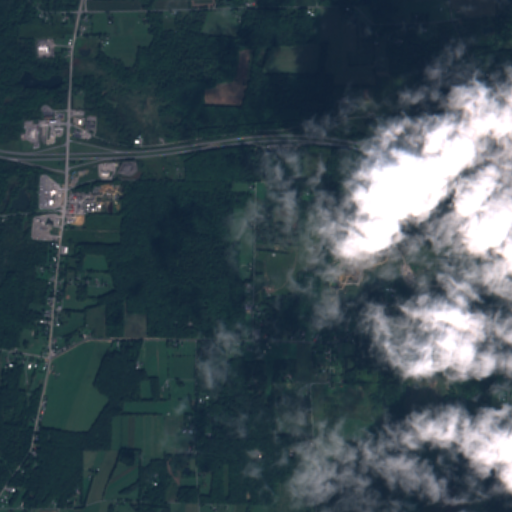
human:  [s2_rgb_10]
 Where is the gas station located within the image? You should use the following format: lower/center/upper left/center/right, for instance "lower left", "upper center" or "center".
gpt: The gas station is located in the upper left of the image.
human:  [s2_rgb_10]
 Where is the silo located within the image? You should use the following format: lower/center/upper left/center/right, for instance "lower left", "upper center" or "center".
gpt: The silo is located in the lower center of the image.
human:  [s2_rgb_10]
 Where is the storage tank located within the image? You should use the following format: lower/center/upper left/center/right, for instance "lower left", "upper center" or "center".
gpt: The storage tank is located in the left of the image.
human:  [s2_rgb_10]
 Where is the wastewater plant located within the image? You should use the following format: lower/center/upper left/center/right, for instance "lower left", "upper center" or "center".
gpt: The wastewater plant is located in the center left of the image.
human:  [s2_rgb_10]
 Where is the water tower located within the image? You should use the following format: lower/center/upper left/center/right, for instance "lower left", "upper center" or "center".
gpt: The water tower is located in the center of the image.
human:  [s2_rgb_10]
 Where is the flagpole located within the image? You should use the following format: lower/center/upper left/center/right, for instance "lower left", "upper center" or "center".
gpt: The flagpole is located in the center left of the image.
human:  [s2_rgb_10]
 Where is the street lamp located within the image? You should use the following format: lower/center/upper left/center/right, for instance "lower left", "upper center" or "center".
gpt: The street lamp is located in the left of the image.
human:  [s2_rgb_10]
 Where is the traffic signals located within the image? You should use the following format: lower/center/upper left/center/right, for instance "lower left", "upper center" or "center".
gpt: The traffic signals is located in the upper left of the image.
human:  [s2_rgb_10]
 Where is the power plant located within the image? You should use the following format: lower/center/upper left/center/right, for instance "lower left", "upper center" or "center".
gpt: There is no power plant in the image.